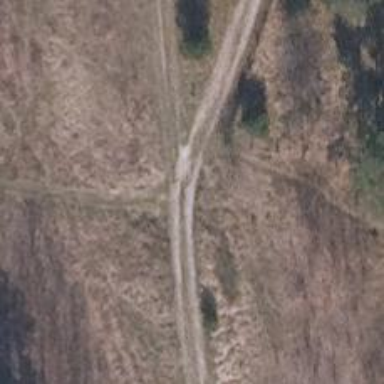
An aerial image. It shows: Sandy track.